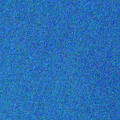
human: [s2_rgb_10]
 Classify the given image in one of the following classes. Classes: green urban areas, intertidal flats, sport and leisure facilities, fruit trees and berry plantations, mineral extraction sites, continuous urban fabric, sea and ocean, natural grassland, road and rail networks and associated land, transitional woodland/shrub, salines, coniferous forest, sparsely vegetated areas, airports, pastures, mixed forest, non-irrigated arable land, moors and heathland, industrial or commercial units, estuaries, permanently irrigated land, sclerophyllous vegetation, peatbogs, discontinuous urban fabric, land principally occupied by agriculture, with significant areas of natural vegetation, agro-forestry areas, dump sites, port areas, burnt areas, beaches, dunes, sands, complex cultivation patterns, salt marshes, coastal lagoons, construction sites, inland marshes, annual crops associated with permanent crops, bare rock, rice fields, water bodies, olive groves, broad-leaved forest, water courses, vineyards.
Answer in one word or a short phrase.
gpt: sea and ocean